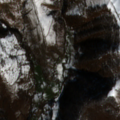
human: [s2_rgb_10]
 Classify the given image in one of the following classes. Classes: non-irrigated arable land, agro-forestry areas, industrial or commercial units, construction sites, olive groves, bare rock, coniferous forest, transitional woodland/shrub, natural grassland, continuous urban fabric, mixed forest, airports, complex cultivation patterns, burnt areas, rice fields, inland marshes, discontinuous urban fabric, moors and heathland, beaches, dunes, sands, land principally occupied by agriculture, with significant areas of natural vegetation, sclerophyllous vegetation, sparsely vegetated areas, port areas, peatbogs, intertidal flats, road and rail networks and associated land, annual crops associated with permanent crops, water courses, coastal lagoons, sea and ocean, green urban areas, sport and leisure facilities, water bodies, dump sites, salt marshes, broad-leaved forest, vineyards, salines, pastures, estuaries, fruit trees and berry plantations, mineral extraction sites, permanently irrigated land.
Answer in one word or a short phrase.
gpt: land principally occupied by agriculture, with significant areas of natural vegetation, broad-leaved forest, natural grassland